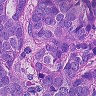
Metastatic tissue present: yes